高一 · 立体几何学
如图是一个几何体的平面展开图, 其中四边形 $A B C D$ 为正方形, $\triangle P D C, \triangle P B C$, $\triangle P A B, \triangle P D A$ 为全等的等边三角形, $E 、 F$ 分别为 $P A 、 P D$ 的中点, 在此几何体中, 下列结论中正确的个数有 ()

(1)平面 $B C D \perp$ 平面 $P A D$

(2直线 $B E$ 与直线 $A F$ 是异面直线

(3)直线 $B E$ 与直线 $C F$ 共面

(4)面 $P A D$ 与面 $P B C$ 的交线与 $B C$ 平行
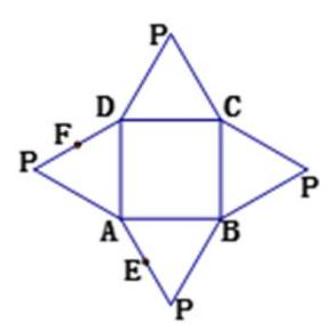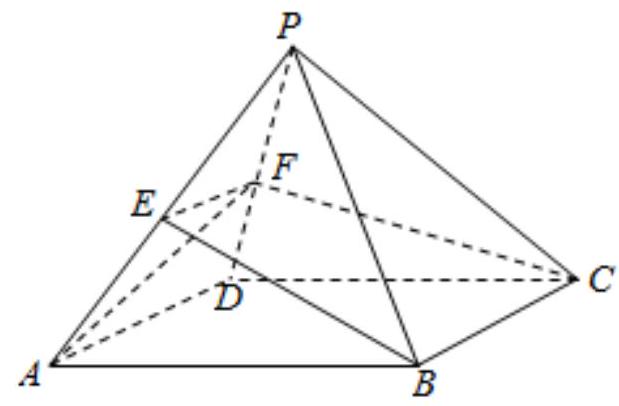
3
B. 2
C. 1
D. 0
答案: A
解析: 【分析】

根据展开图, 复原几何体, 利用异面直线的定义可以判断出(2)(3)的正误, 利用面面垂直的判定定理判断(1)的正误, 利用面面平行的性质定理判断(4)的正误, 最后选出正确答案.

【详解】

根据展开图，复原几何体，如下图所示：

由已知条件, 在平面 $P A D$ 内, 过点 $P$ 的中线垂直于 $A D$, 再也找不到和平面 $B C D$ 内垂直的线段, 因此找不到和平面 $B C D$ 垂直的垂线, 由已知四边形 $A B C D$ 为正方形, 能得到 $A B \perp A D$ 或 $C D \perp A D$, 再也找不到和平面 $P A D$ 内相垂直的的线段, 因此找不到和平面 $P A D$ 垂直的线段, 所以不能判断平面 $B C D \perp$ 平面 $P A D$, 故(1)是不正确的;根据异面直线的定义可以判断(2)是正确的;

因为 $E 、 F$ 分别为 $P A 、 P D$ 的中点, 所以 $E F / / A D$, 而四边形 $A B C D$ 为正方形,所以有 $A D / / B C$, 因此有 $E F / / B C$, 所以 $E, F, B, C$ 中点共面, 所以(3)是正确的;因为 $A D / / B C, B C \not \subset$ 平面 $P A D, A D \subset$ 平面 $P A D$, 所以 $B C / /$ 平面 $P A D$,而 $B C \subset$ 平面 $P B C$, 所以面 $P A D$ 与面 $P B C$ 的交线与 $B C$ 平行, 故(4)正确, 故有三个结论是正确的, 本题选 A.

【点睛】

本题考查了线面平行的判定定理和性质定理, 考查了面面垂直的判定定理, 考查了异面直线的定义.